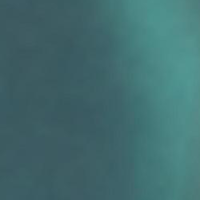
EUNIS habitat code: 14
Species observed at this site:
Chroicocephalus ridibundus
Milvus migrans
Emberiza citrinella
Columba palumbus